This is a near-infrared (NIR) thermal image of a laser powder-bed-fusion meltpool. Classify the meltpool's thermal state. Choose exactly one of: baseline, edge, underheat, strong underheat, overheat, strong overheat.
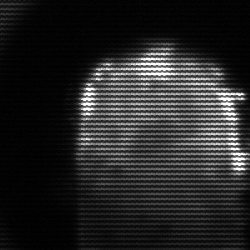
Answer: baseline